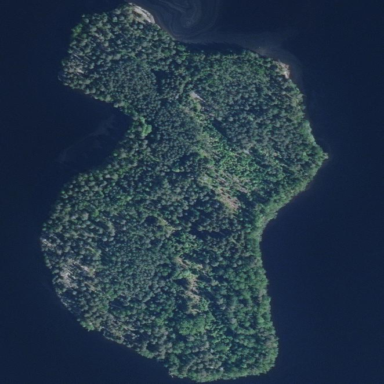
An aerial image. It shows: Islet.